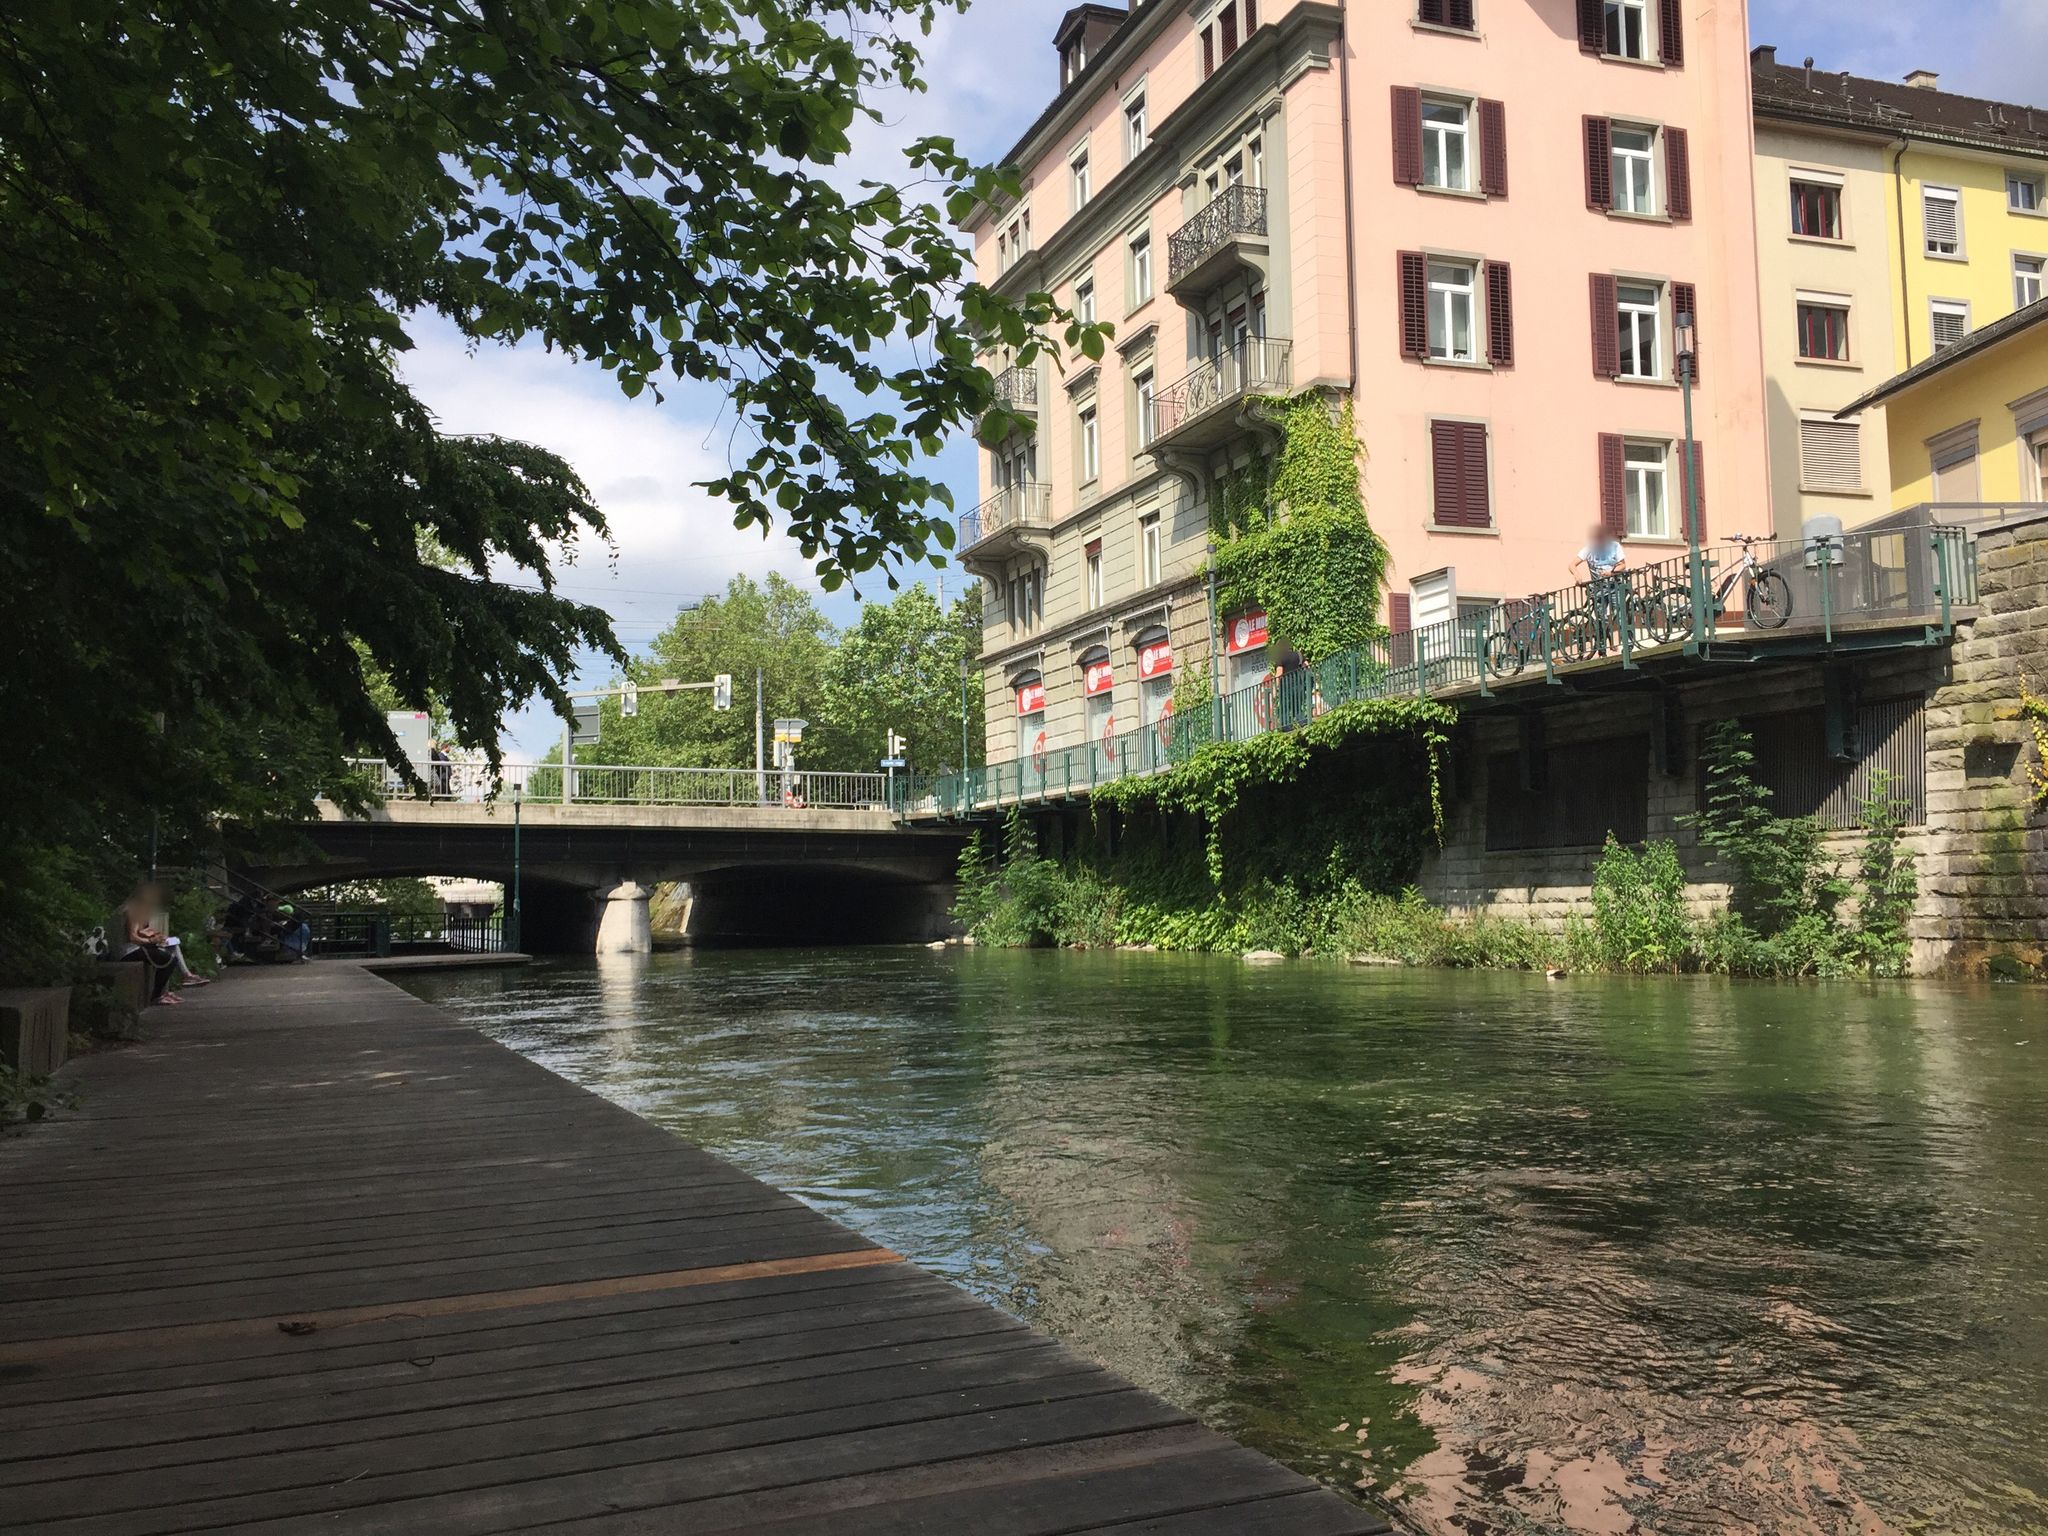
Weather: clear
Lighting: day
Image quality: good
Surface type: walking surface
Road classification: footway, service
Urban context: urban centre
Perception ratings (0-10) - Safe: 6.15, Lively: 6.31, Beautiful: 2.07, Boring: 2.73, Depressing: 4.74, Wealthy: 6.23